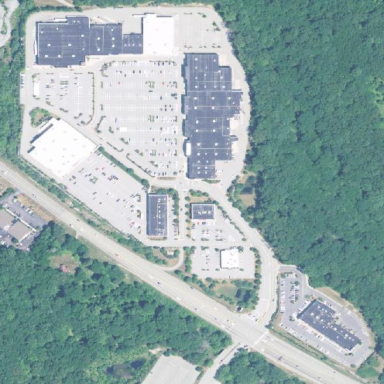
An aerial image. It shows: Retail area.